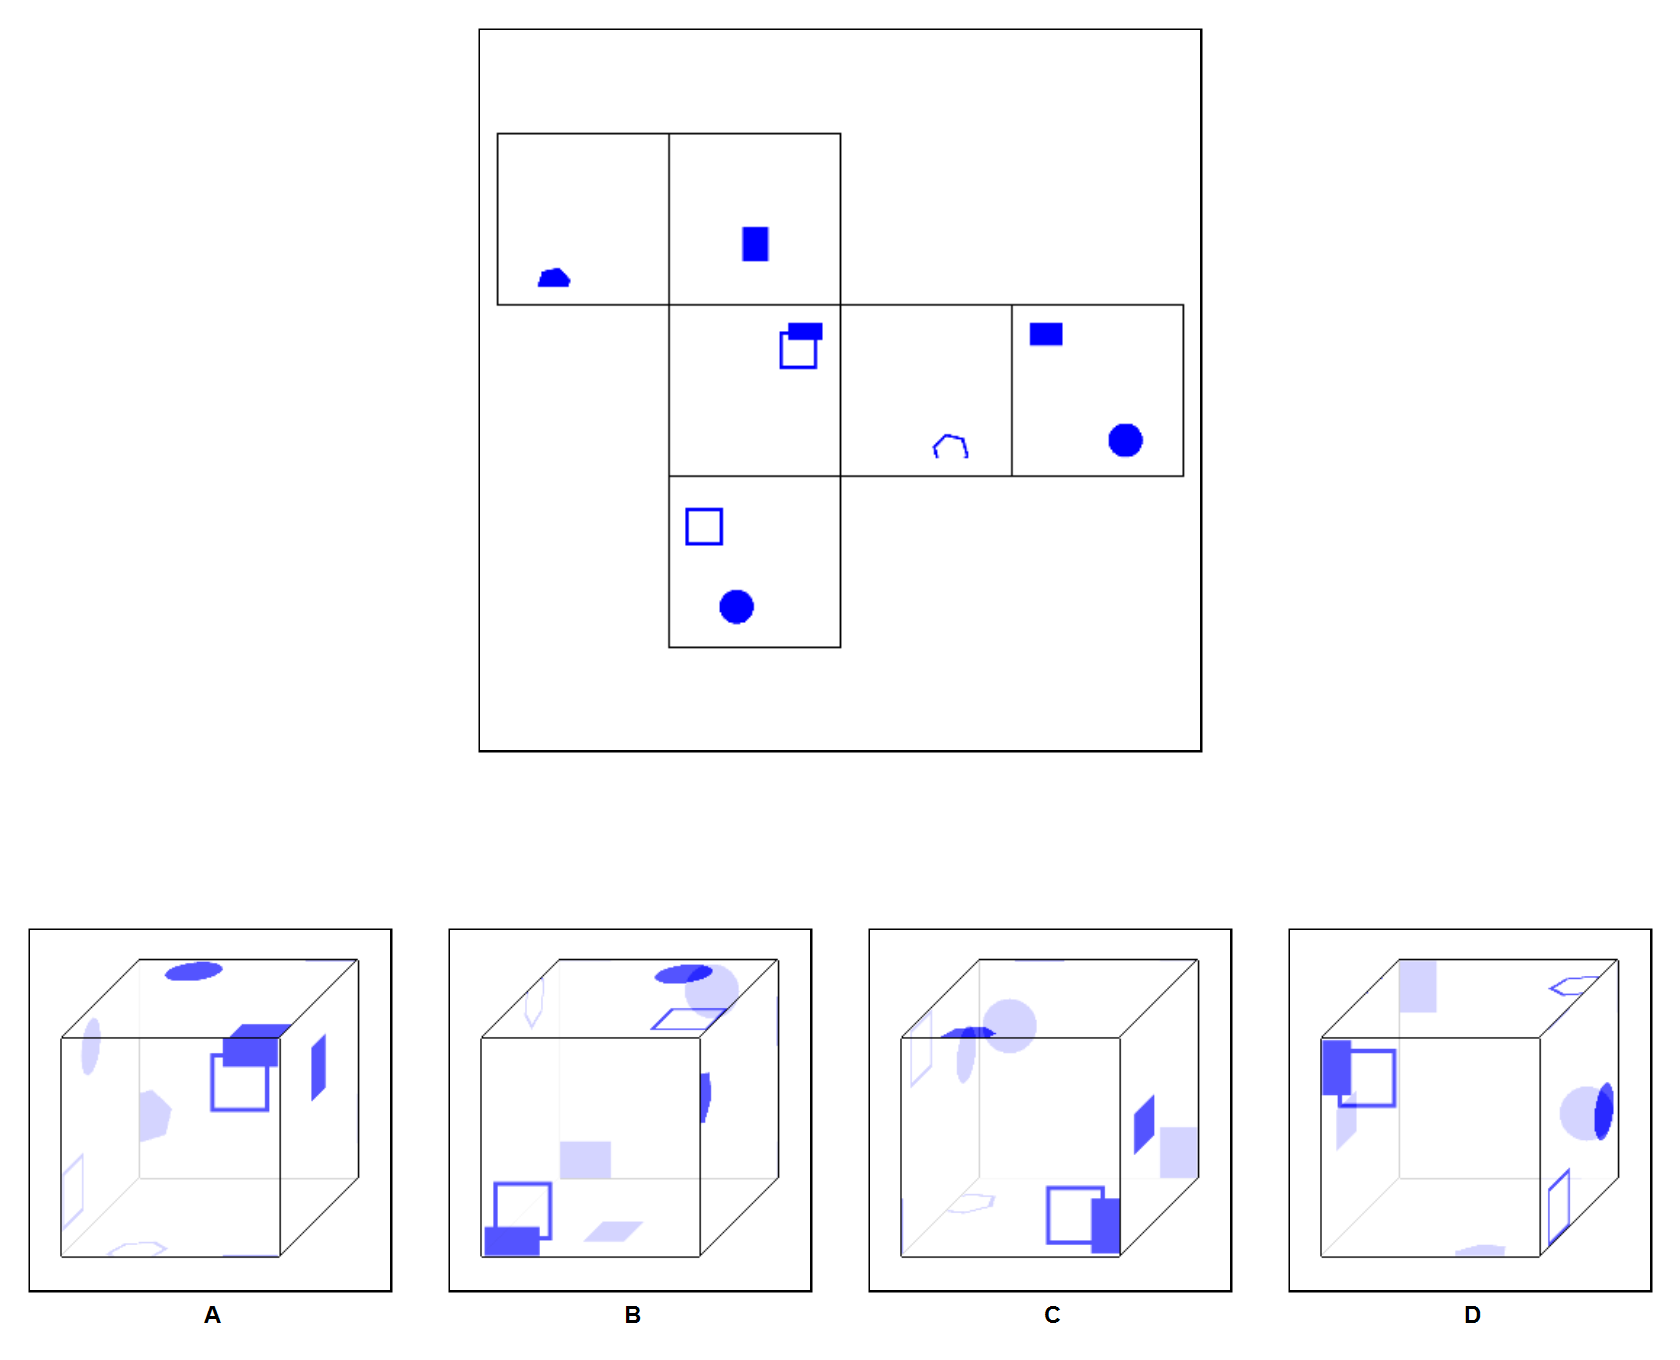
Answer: A